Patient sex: F
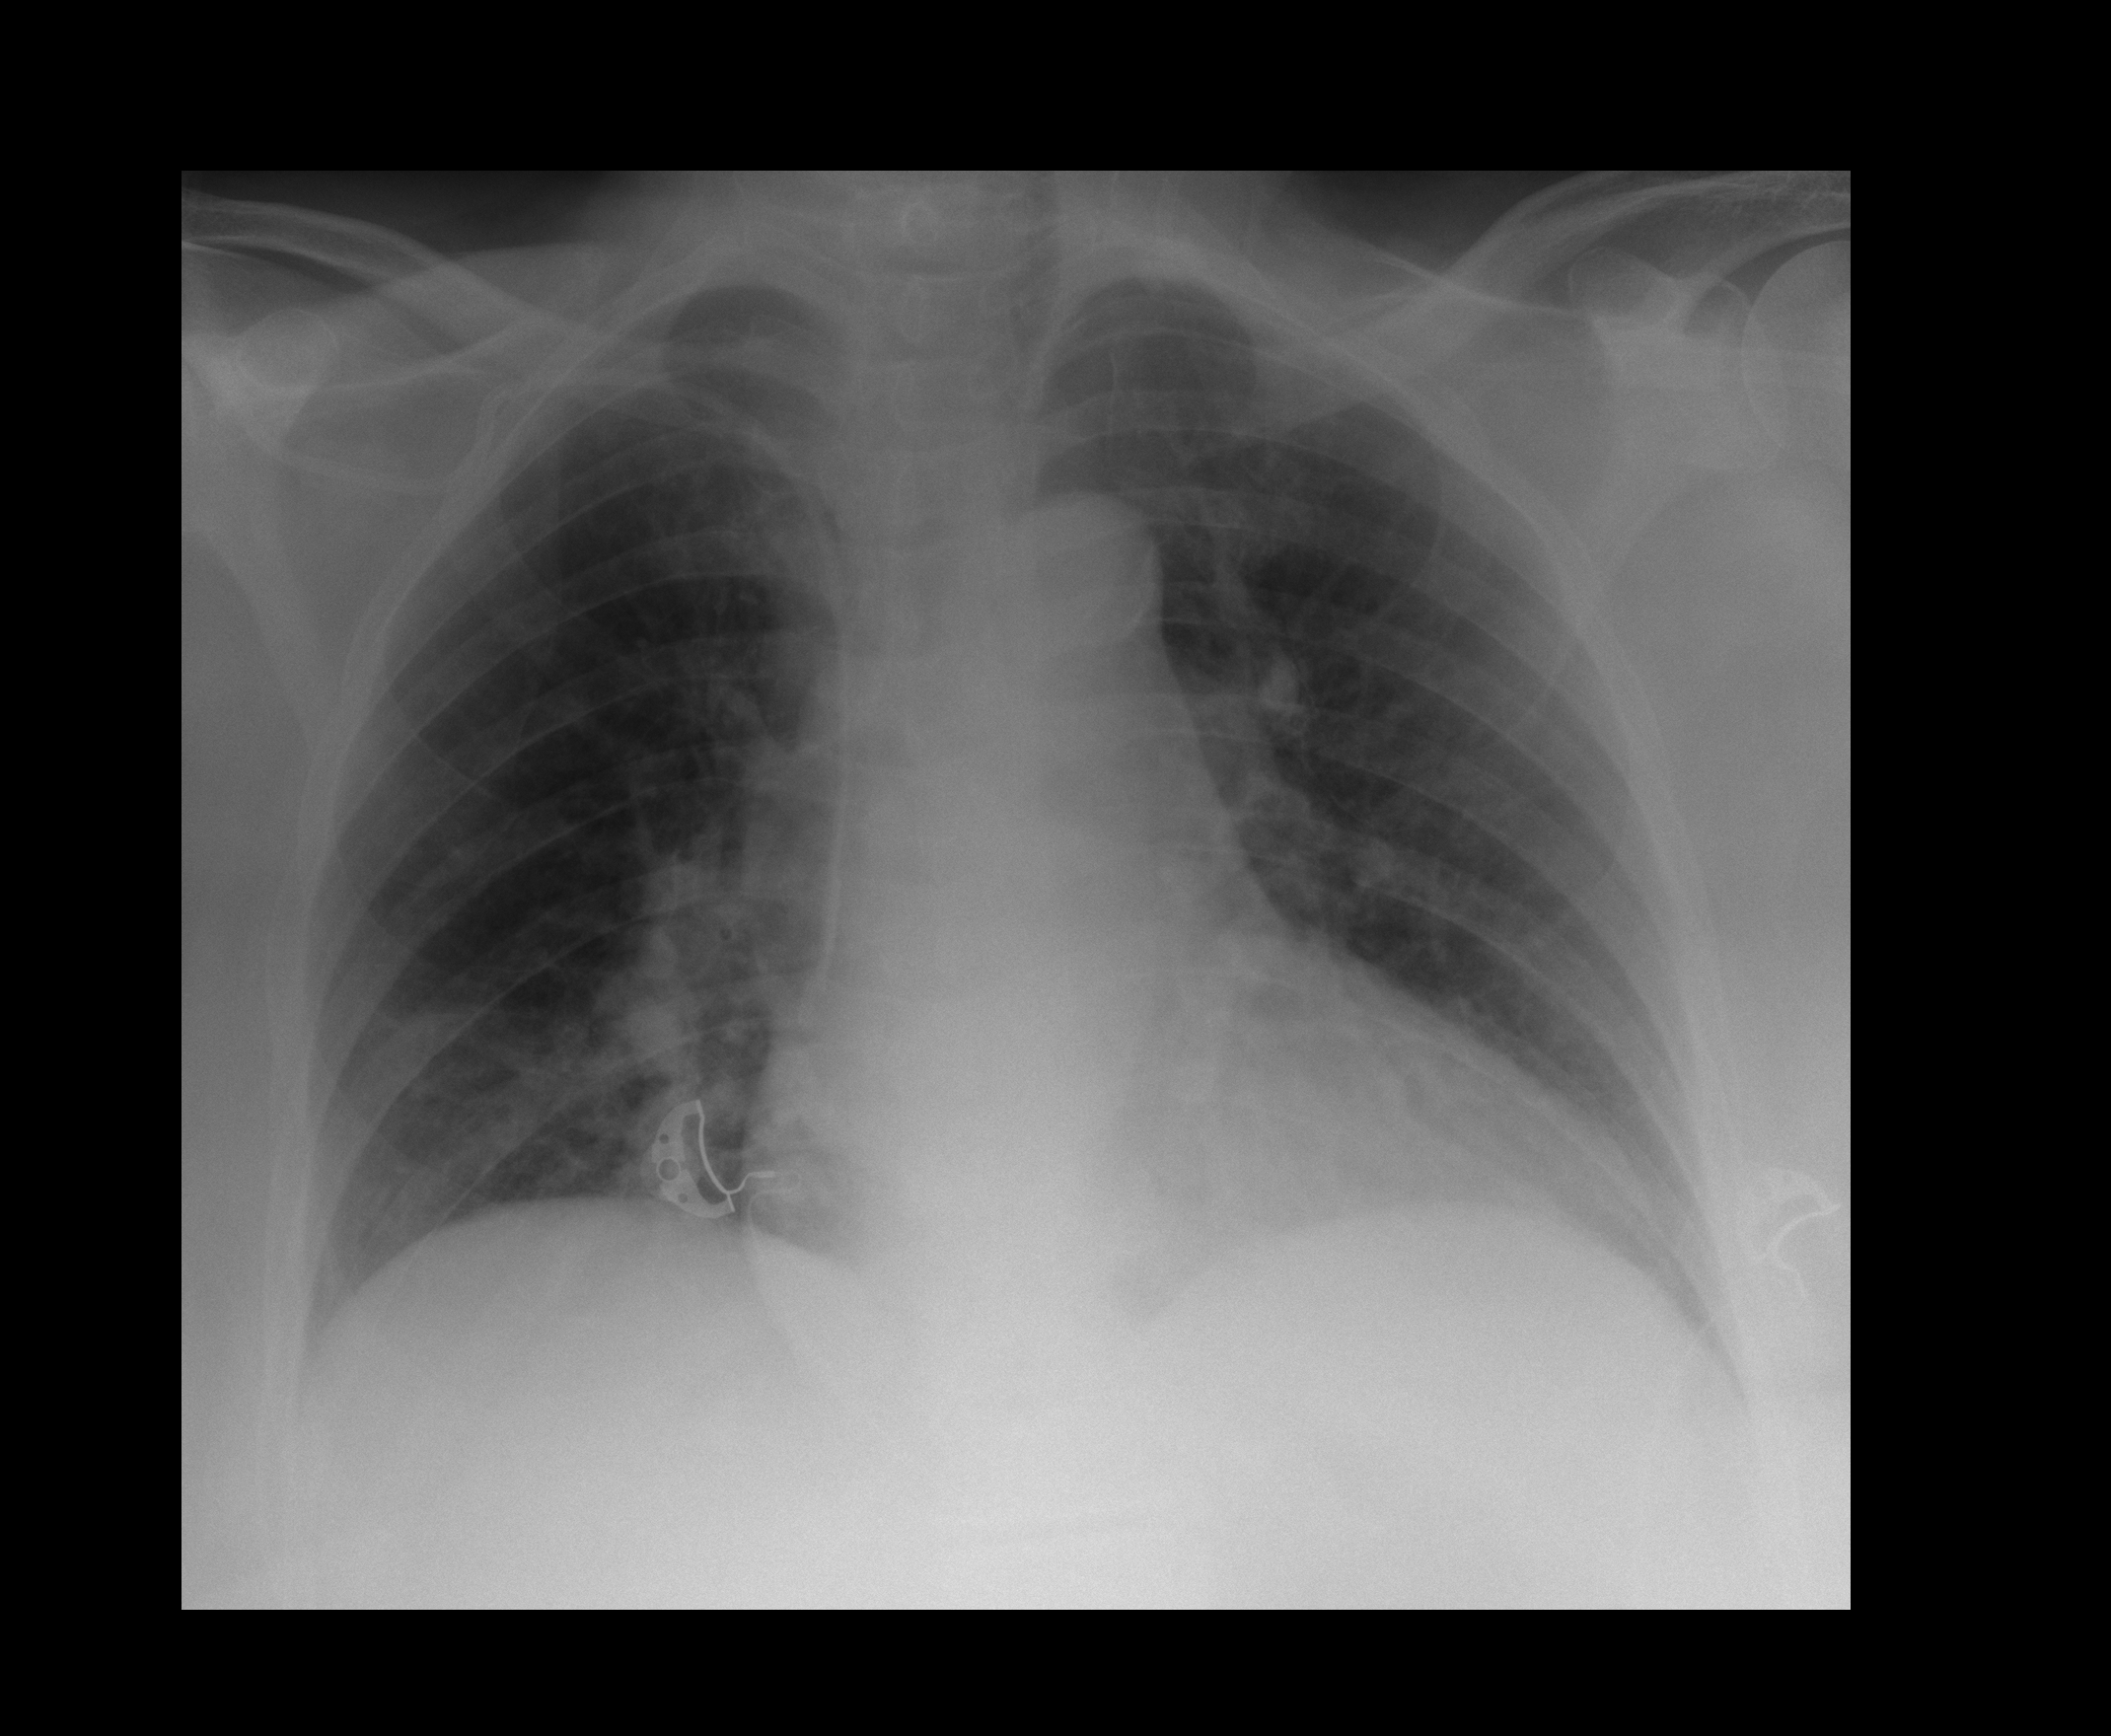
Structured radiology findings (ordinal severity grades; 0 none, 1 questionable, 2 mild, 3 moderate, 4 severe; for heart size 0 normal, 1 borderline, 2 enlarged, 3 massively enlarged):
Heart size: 2
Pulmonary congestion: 0
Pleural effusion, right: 0
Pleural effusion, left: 0
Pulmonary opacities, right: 1
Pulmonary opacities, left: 0
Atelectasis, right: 2
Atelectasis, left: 0